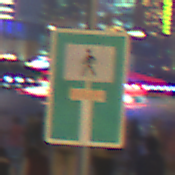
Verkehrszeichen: SackgasseFussgaengerDurchlaessig
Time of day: Night
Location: Outdoor (Urban)
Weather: PartlyCloudy
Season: NotSpecified
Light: Natural